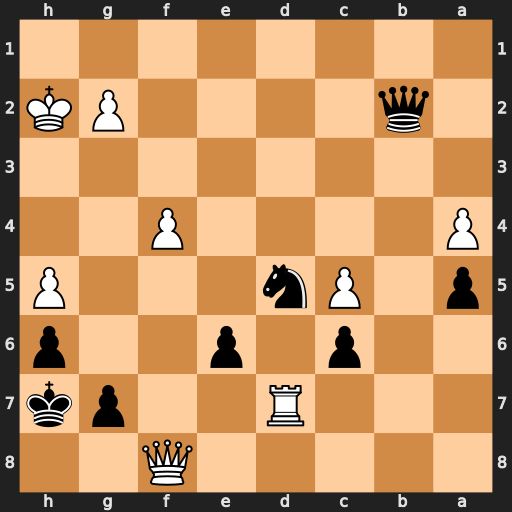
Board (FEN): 5Q2/3R2pk/2p1p2p/p1Pn3P/P4P2/8/1q4PK/8
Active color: b
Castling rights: -
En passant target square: -
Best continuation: Ne3 Qxg7+ Qxg7 Rxg7+ Kxg7